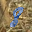
Label: 8